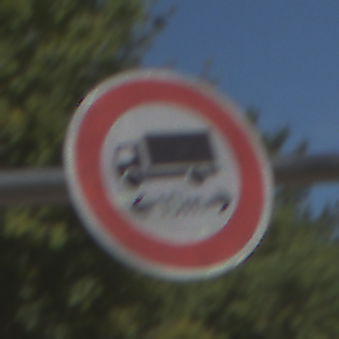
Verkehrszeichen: TatsaechlicheLaenge
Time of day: Midday
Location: Outdoor (RoadRail)
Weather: Clear
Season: NotSpecified
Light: Natural